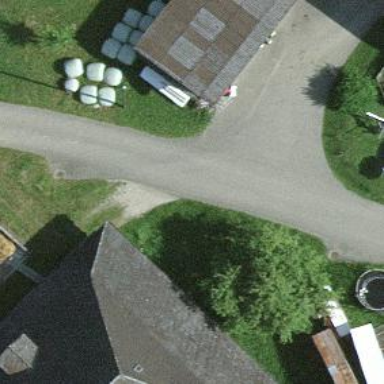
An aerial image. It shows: Farm.